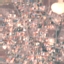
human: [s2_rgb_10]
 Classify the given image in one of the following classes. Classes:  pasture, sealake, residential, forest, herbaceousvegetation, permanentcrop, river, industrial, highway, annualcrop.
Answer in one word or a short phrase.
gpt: Residential